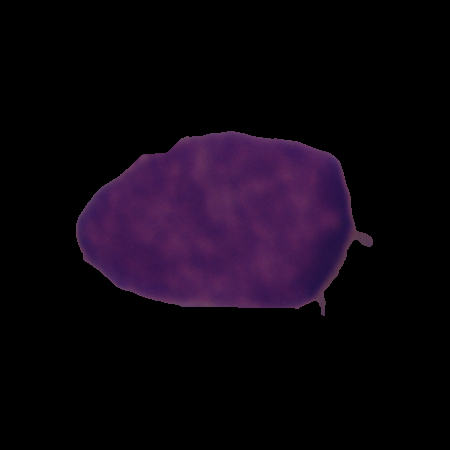
Label: cancer